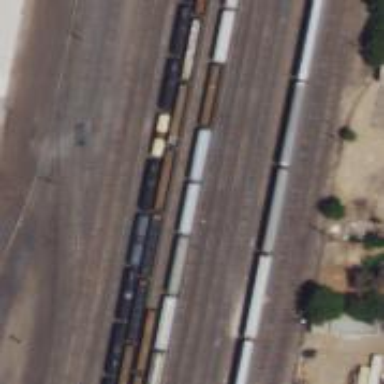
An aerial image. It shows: Railway yard.